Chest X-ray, AP view. Patient: 55 years old, sex M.
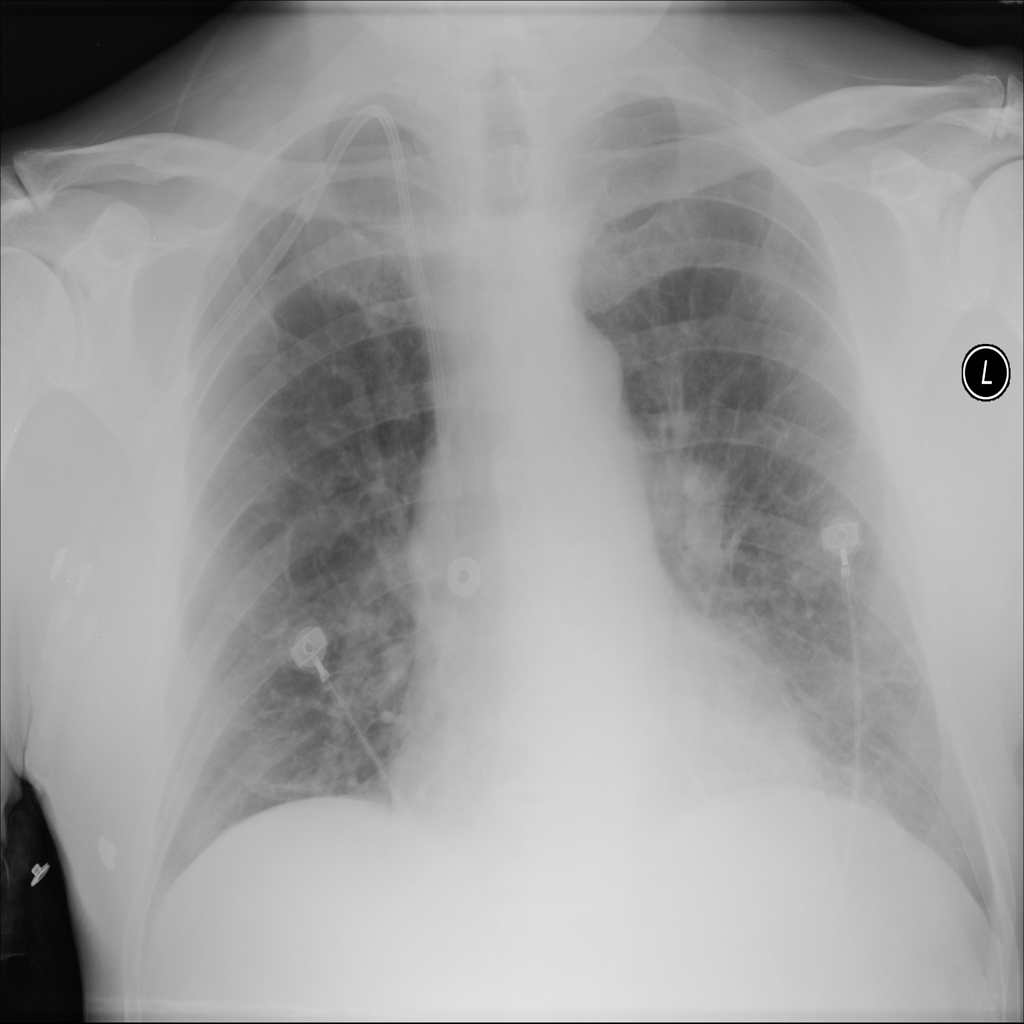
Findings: Atelectasis, Edema, Nodule